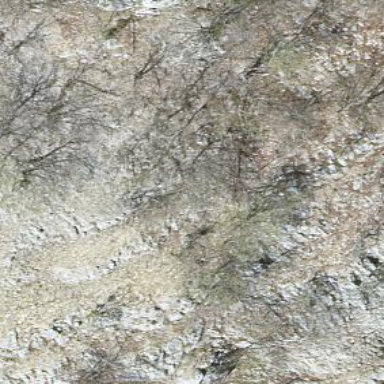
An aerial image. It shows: Natural cliff.